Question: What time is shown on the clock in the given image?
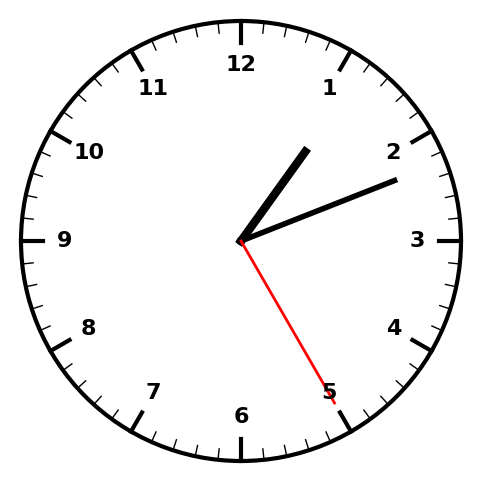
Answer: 01:11:25